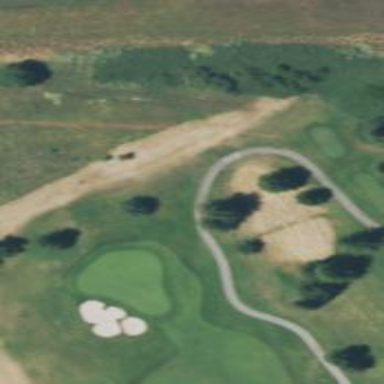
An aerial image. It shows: Golf cartpath that is also road path.